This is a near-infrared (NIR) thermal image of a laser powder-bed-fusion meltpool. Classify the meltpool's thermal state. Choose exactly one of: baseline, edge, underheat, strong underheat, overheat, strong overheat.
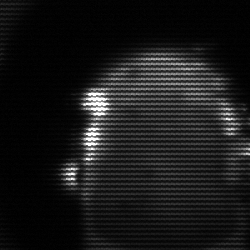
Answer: baseline